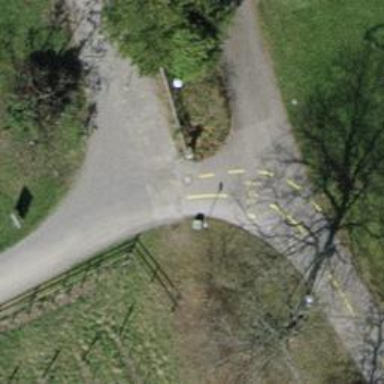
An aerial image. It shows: Bollard.